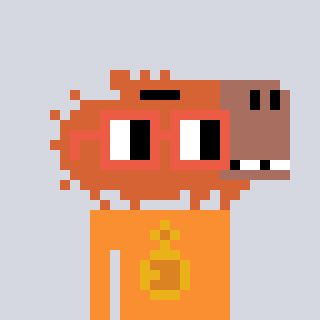
a pixel art character with square orange glasses, a capybara-shaped head and a orange-colored body on a cool background